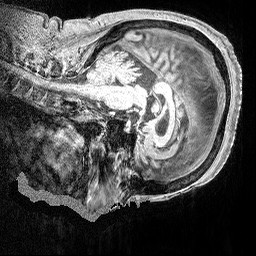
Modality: MP2RAGE
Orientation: sagittal
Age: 70
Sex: female
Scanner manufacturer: siemens
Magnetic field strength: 3 T
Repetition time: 5 s
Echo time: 0.00298 s